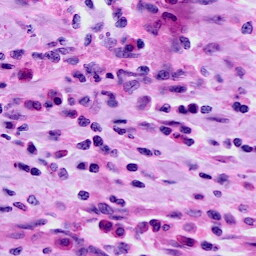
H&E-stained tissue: Cervix